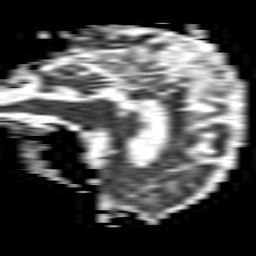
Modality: ADC
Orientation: sagittal
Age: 81
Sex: male
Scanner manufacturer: philips
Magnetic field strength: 1.5 T
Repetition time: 3.392 s
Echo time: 0.06899 s